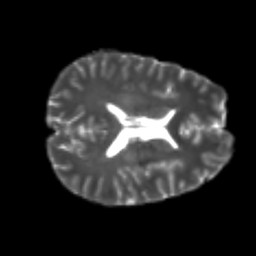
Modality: T2w
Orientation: axial
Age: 26
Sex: male
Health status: healthy
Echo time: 0.074 s